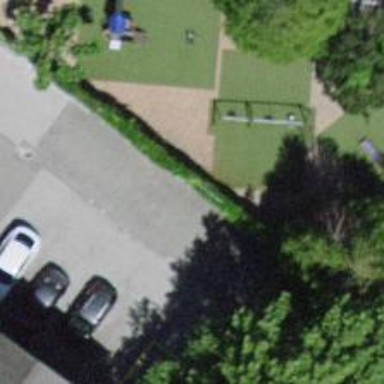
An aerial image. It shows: Brown bench in the vicinity.